Question: I'm trying to create a column of text, consisting of a series of blocks of text, where one of the blocks has a coloured background which reaches outside the column. I'd like to do this in two different ways, first where the text layout is unaffected, second where there is extra bounding space:

I suspect this should be a lot easier than I'm making it.
I've been trying to do the first by surrounding each block with a div element, with a margin of 10px, and then for the highlighted block, setting a margin of 0px, and padding of 10px.
This works well for normal paragraphs. The problem is, when the block of text starts with a heading (say, an h3 heading), padding for the bottom, left and bottom works well, but the top padding adds more than is wanted, and it can't even be manually tweaked, because there's a very large jump between padding-top:1px and padding-top:0px.
'''
<html>
<body>
<div class="block">
<p>
Test Test Test Test Test Test
</p>
</div>
<div class="block test2-block">
<h3>Test Title</h3>
Test2 Test Test Test Test Test
</div>
<div class="block">
<p>
Test3 Test Test Test Test Test
</p>
</div>
</body>
<style>
.block {
margin:10px;
}
.test2-block {
background-color:green;
margin:0px;
padding-right:10px;
padding-left:10px;
padding-bottom:10px;
/*This value can't be tweaked manually, try 0, 1, and 10 pixel values*/
padding-top:10px;
}
</style>
</html>
'''
I'm not sure at all how to go about the undisturbed layout. Could someone give me a pointer?
Edit: Thanks to aaronegan and sfyn below, that's the solution for the extra bounding space (right hand on picture). If anyone knows how to maintain an undisturbed layout (left hand on picture), that would be superb. Does this require the same sort of trick - manually altering the margin-bottom for the paragraph above the highlighted block, and margin-top for the paragraph below? I was hoping to be able to do this dynamically - to add a flash-then-fade background when scrolling to an anchor link. You could dynamically alter both the block itself, the paragraph below, and the paragraph above, but it seems awkward.
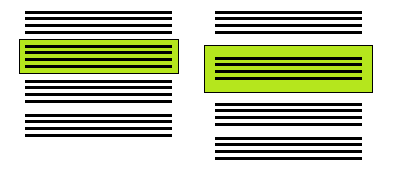
Answer: I would suggest setting a width for your column first at a fixed amount of pixels or using a width % of any divs it sits in.
The issue arising with your h3 is that by default, it has a margin-top attribute. So although the p's look nice, the h3 has extra space at the top due to this.
Here's what I did:
- - - Override the h3 margin-top in your CSS with this:'''
.block {
margin:10px;
width:200px;
}
.test2-block {
background-color:green;
margin:0px;
padding:10px;
}
.test2-block h3 {
margin-top:0px;
}
'''
<URL>